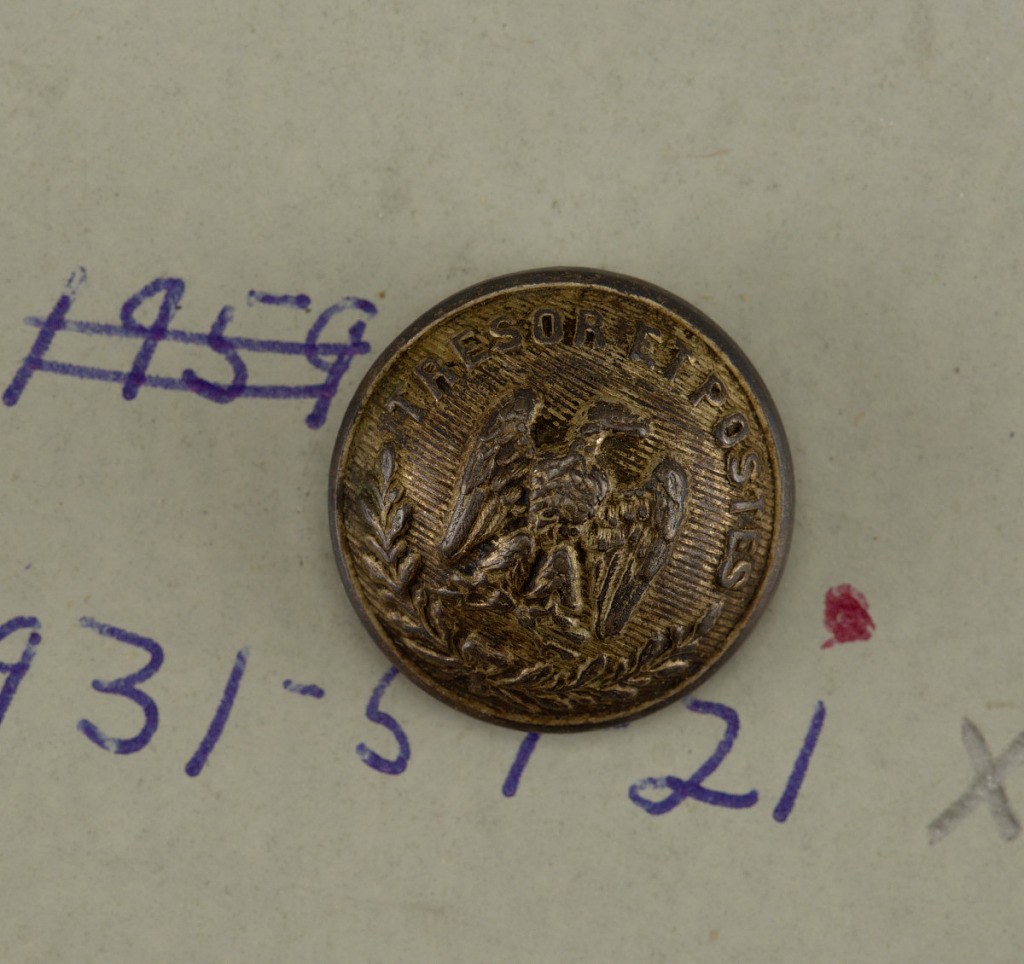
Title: Button
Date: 1878–1914
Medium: Brass, nickle, silver
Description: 1931-59-21: Eagle, head to right, wings spread, resting on bar...